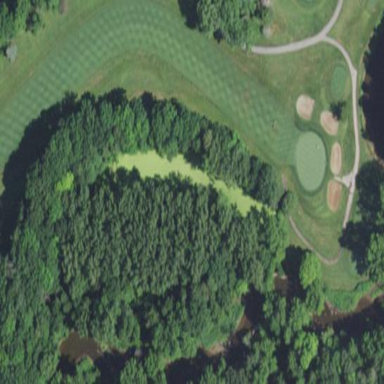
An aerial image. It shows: Water hazard in golf course. The hazard is natural water feature.